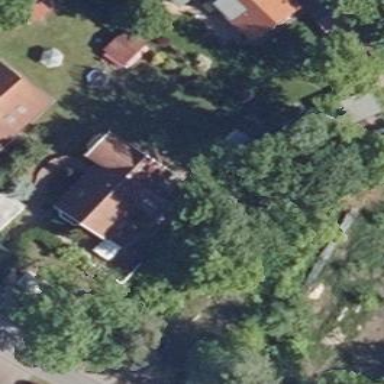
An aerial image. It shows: Simple house.